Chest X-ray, AP view. Patient: 48 years old, sex F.
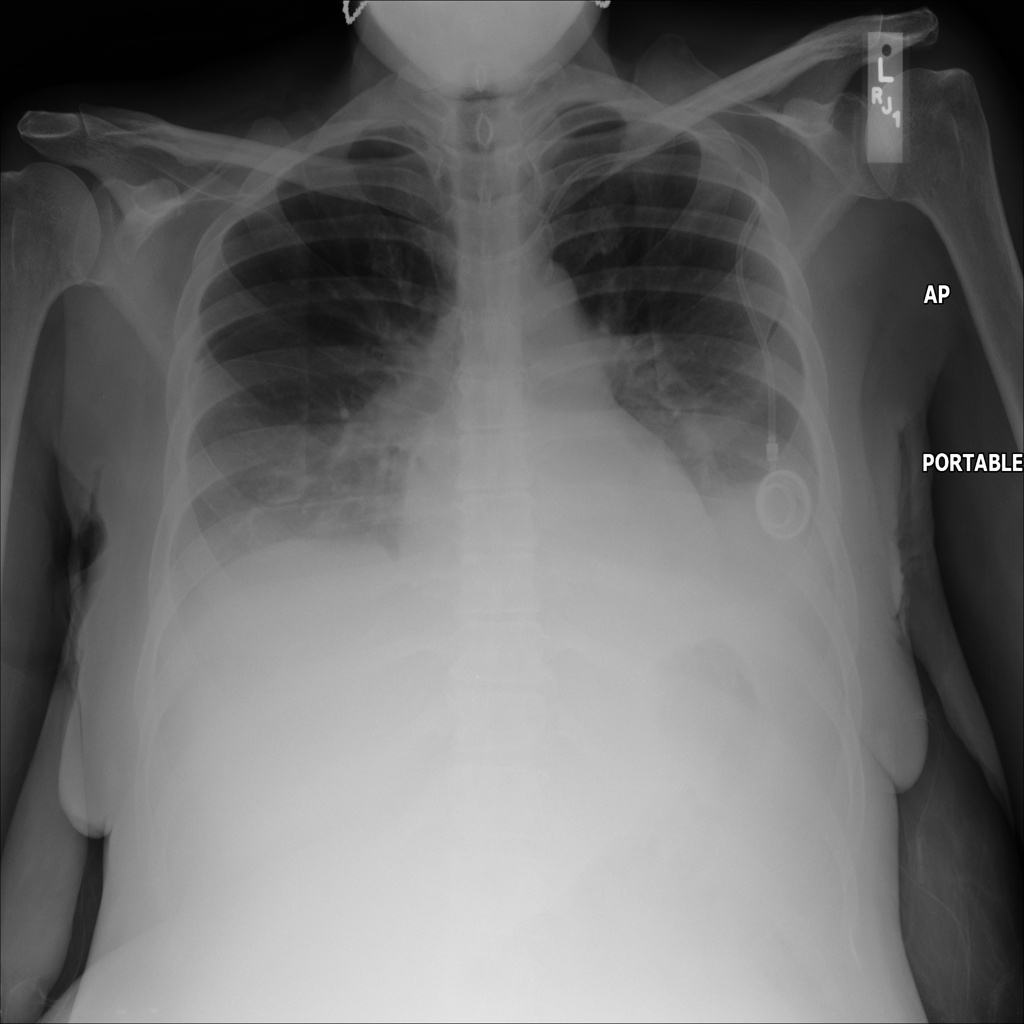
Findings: Effusion